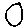
Label: circle